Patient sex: F
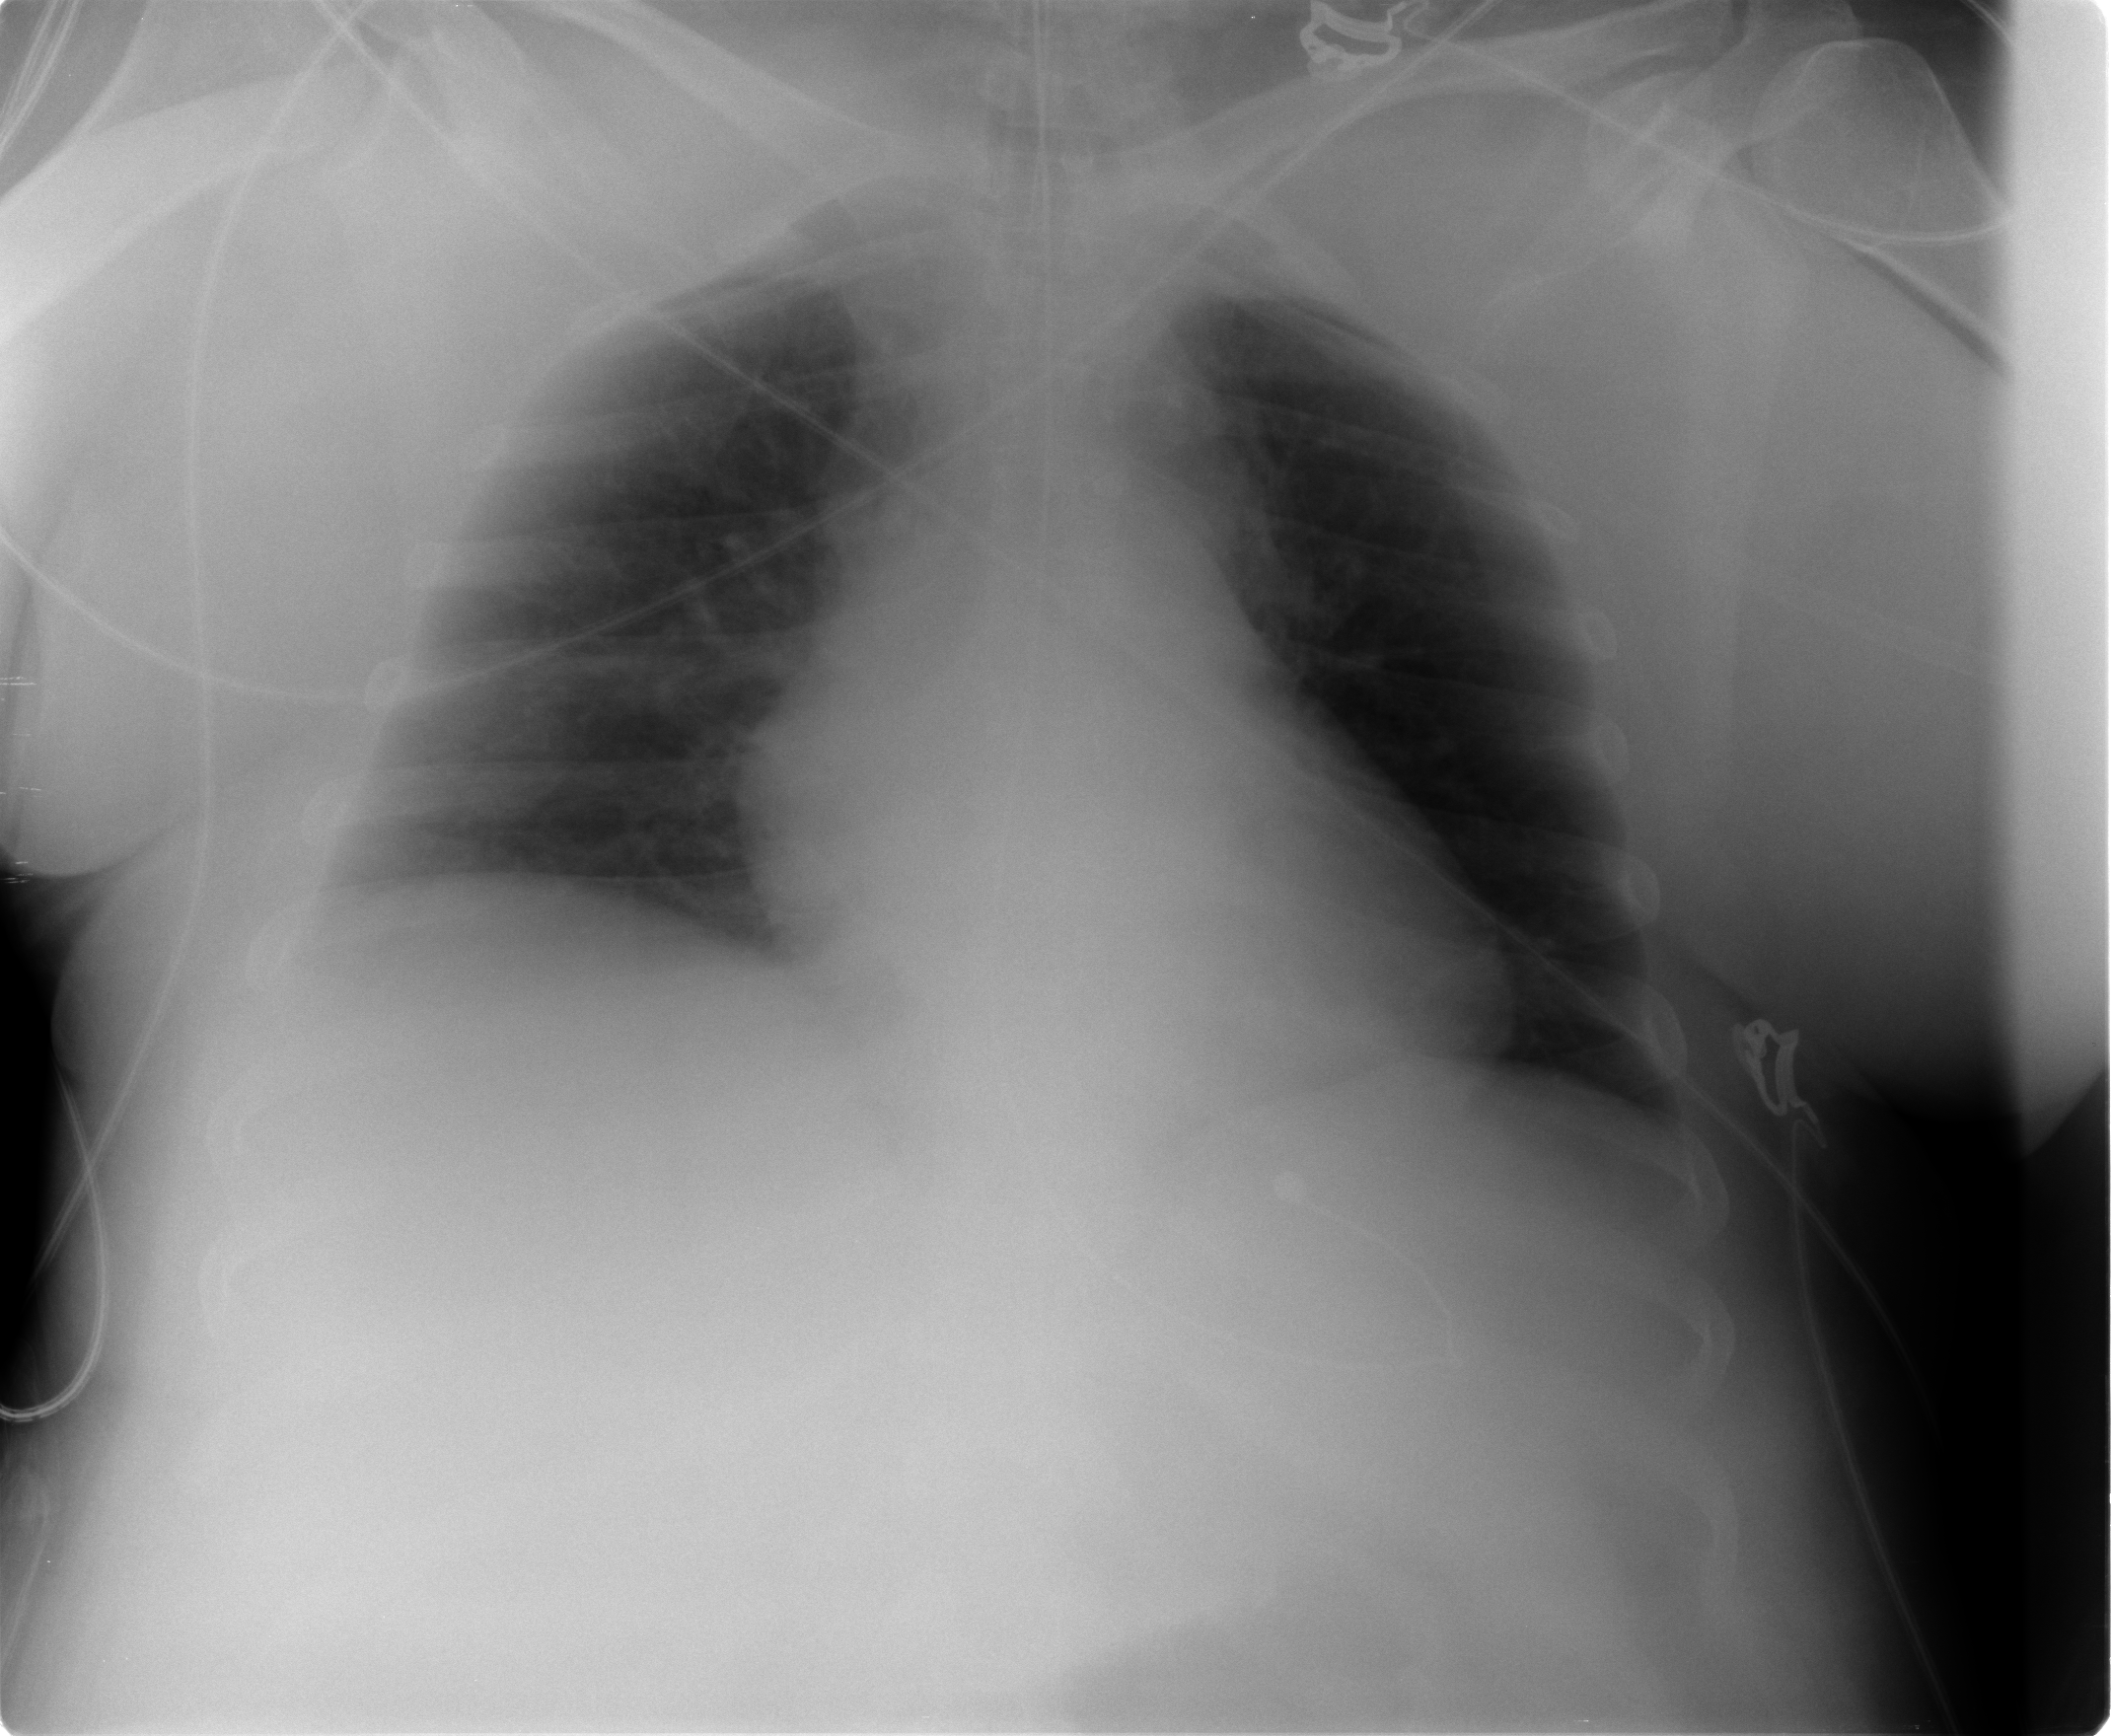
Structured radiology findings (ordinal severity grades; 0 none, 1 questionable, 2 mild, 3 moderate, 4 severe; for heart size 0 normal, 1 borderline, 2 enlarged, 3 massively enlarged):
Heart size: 0
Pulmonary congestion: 0
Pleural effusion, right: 1
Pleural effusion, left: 0
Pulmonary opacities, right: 0
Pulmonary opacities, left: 0
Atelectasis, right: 0
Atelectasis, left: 0